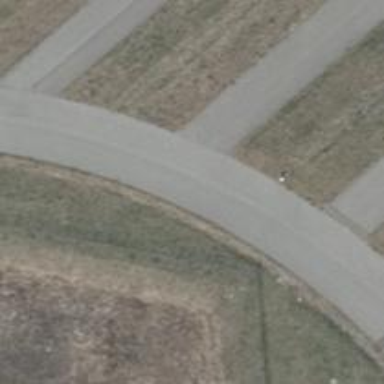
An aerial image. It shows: Road serving as parking aisle.